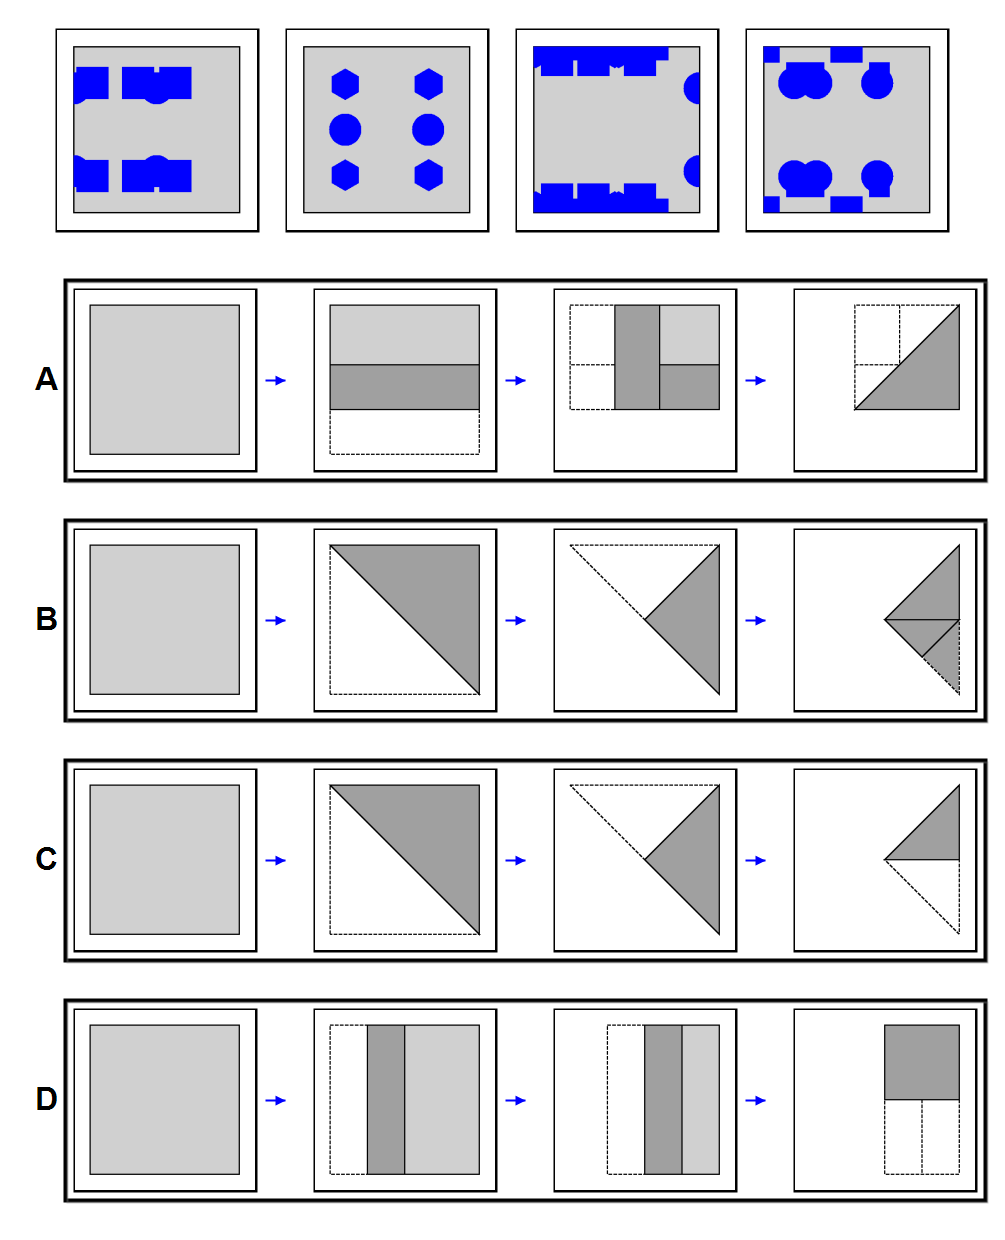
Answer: D